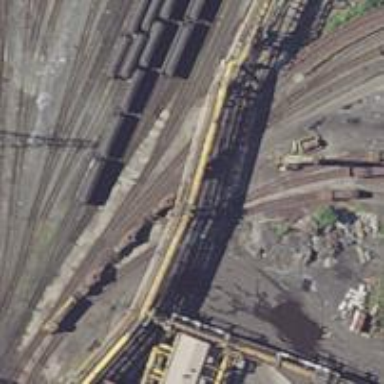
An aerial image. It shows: Rail spur service.